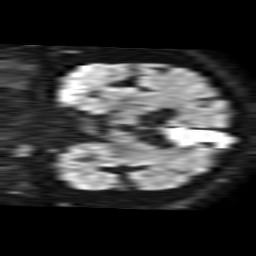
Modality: TRACE
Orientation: coronal
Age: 55
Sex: male
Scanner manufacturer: philips
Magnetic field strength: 1.5 T
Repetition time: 3.52 s
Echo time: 0.07078 s